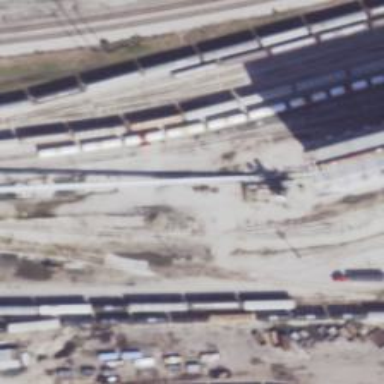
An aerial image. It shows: Railway yard used for servicing trains.